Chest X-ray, AP view. Patient: 54 years old, sex M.
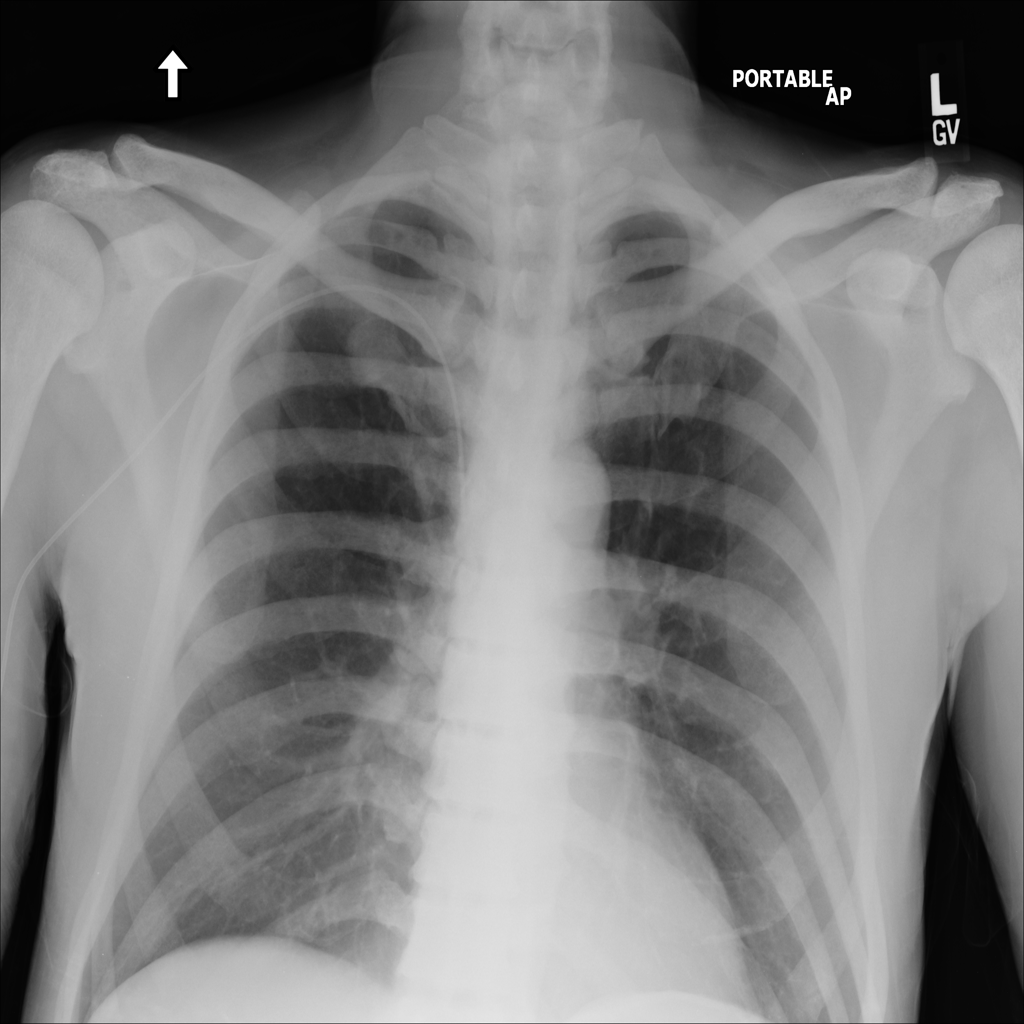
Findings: No Finding